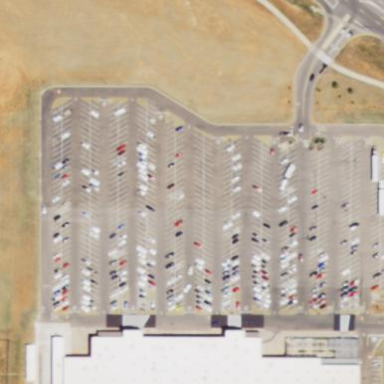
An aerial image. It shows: Retail area.